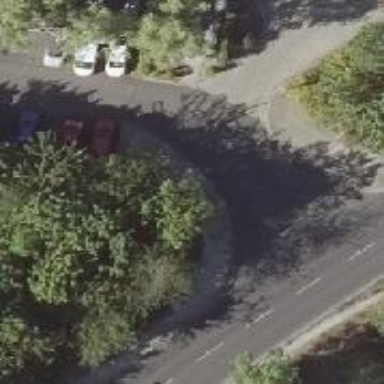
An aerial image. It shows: Uncontrolled road crossing.